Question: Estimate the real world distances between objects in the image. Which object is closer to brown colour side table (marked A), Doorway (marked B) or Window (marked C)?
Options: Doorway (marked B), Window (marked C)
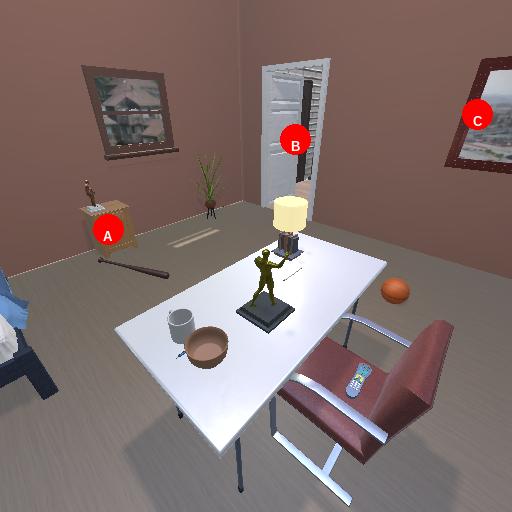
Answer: Doorway (marked B)